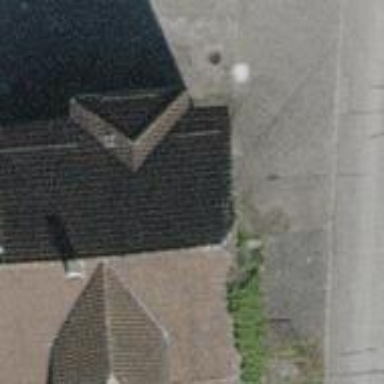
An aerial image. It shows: The building features gabled roof section.